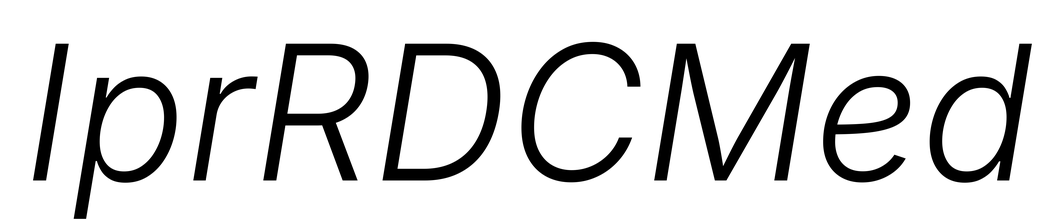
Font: Inter-Italic_Light_Italic